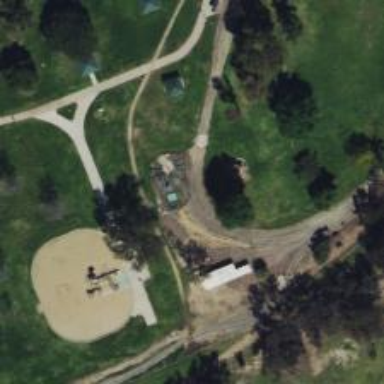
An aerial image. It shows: Miniature railway.